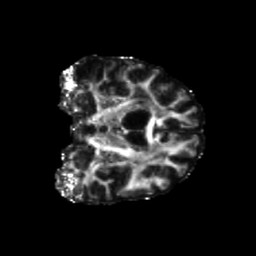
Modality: FA
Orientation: coronal
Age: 68
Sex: female
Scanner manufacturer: siemens
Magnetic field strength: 3 T
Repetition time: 5.25 s
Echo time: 0.08 s